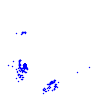
Particle: pion